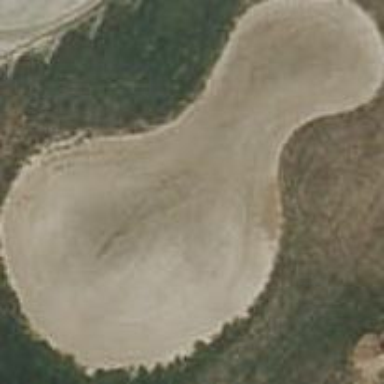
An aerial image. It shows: Bunker filled with sand on golf course.